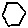
Label: hexagon